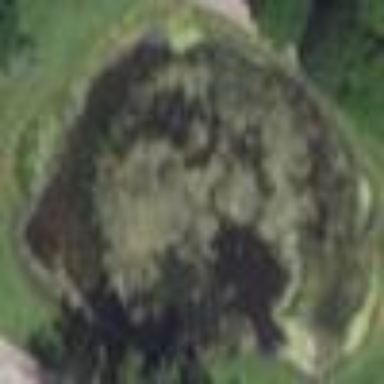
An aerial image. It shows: Water hazard in golf course. The hazard is natural water feature.